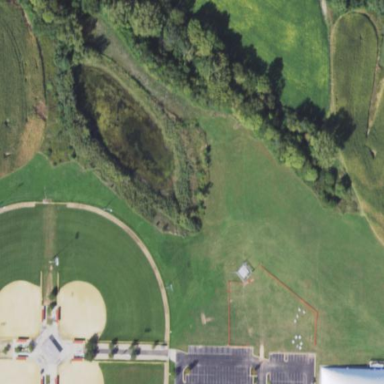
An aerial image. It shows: Sports center offering facilities for baseball and soccer.